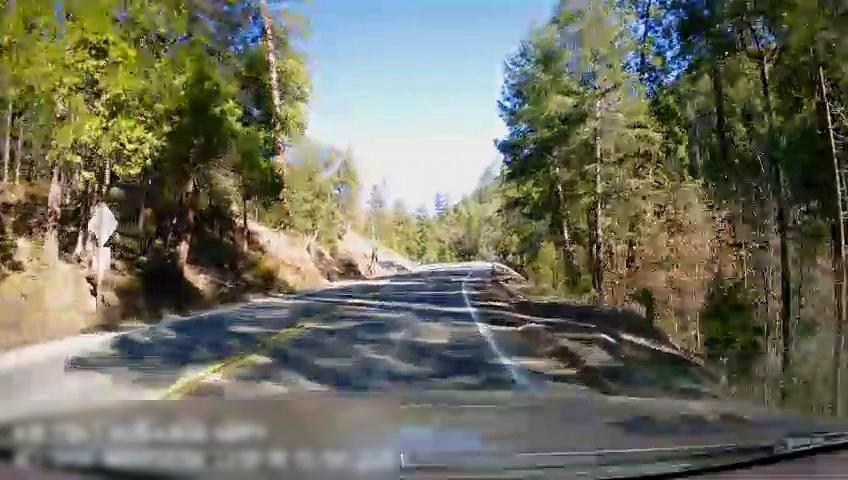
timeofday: Day
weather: Sunny
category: Drivable Space
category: Lanes | Alternate Lane
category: Lanes | Current Lane
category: Lanes | Opposite Lane